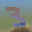
Label: 3